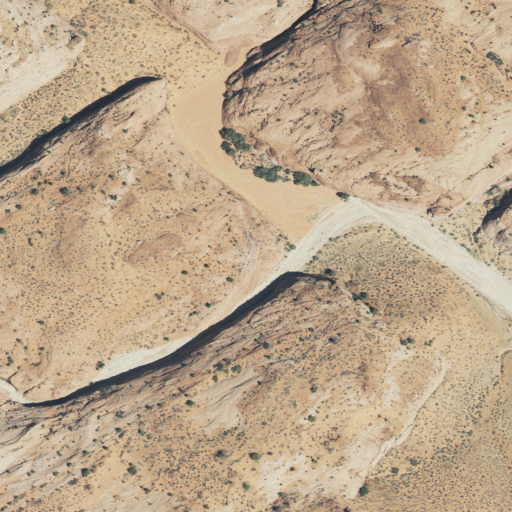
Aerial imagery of valley in Utah named Spooky Gulch containing shrub, grassland, and barren land